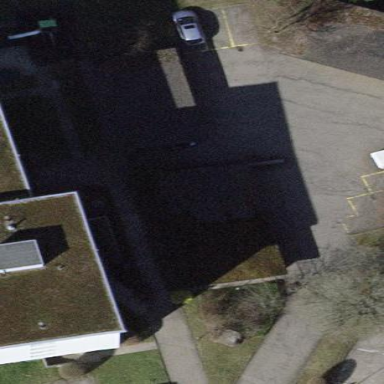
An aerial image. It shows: Flat roofed garages.